Question: I am stucked in creating a Cocoa Touch framework

receiving this error
'''
Undefined symbols for architecture armv7:
"_AVMediaTypeVideo", referenced from:
_avf_read_header in libavdevice.a(avfoundation.o)
"_AVMediaTypeMuxed", referenced from:
_avf_read_header in libavdevice.a(avfoundation.o)
"_OBJC_CLASS_$_AVCaptureDeviceInput", referenced from:
objc-class-ref in libavdevice.a(avfoundation.o)
"_CMSampleBufferGetImageBuffer", referenced from:
_avf_read_header in libavdevice.a(avfoundation.o)
_avf_read_packet in libavdevice.a(avfoundation.o)
"_OBJC_CLASS_$_AVCaptureSession", referenced from:
objc-class-ref in libavdevice.a(avfoundation.o)
...
"_LoggerAudio", referenced from:
-[KxMovieDecoder setSelectedAudioStream:] in KxMovieDecoder.o
-[KxMovieDecoder openAudioStream:] in KxMovieDecoder.o
-[KxMovieDecoder handleAudioFrame] in KxMovieDecoder.o
-[KxMovieDecoder decodeFrames:] in KxMovieDecoder.o
ld: symbol(s) not found for architecture armv7
clang: error: linker command failed with exit code 1 (use -v to see invocation)
'''
In the project i use several other system dylibs and frameworks and other manually added static libraries with their relative headers.
The project is for ios8 only, non-64.
The libraries are all listed in Target > General >Linked Frameworks and Libraries.
The headers are included correctly.
The same files compiled and linked are executed correctly in another (normal application, non library) project
I tried adding a pch also adding all the required libraries and nothing changed.
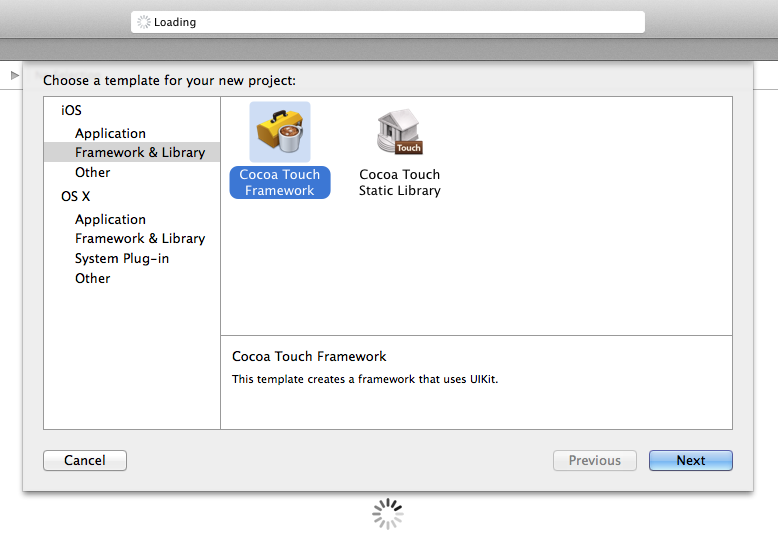
Answer: Dynamic library work only for ios 8. If you need to use the dynamic library your project , add the your frameworks both and in . Its will be work.
You can change the static library instead of dynamic library. Build setting -> Mach-O -> Static libarary, as well as change the deployment target as iOS 7.0. After changed these two done in your framework is work on iOS 7.0 and later.
Here step to create static cocoa touch framework in Xcode 6.
Open Xcode and create a new static framework project by clicking File\New\Project and selecting iOS\Framework and Library\Cocoa Touch framework.
Name the product FrameWorkName and save the project to an empty directory.
Automatically umbrella header created for our framework. In this header , you should import all the public headers of our framework using the statements like #import
A static framework project is made up of header files and implementation files, which are compiled to make the framework itself. You can create the class by using the Cocoa Touch class.
Verifying Your Build Settings Go to the Build Settings of your project Target and confirm or set the "Architectures" to "Standard Architectures." These are arm64 and armv7, and are likely the default. As well as, Also we need to set the few architectures in setting, because iOS apps need to run on many different architectures.
This means that builds are as fast as they can be. When you archive an app or build in release mode, then Xcode will build for all ARM architectures, thus allowing the app to run on most devices.
Mach-O setting: Static library:
Final Build project:
Click <URL>
Aggregate target to combine the device and simulator framework by using lipo
lipo "${SIMULATOR_LIBRARY_PATH}/${FRAMEWORK_NAME}" "${DEVICE_LIBRARY_PATH}/${FRAMEWORK_NAME}" -create -output "${FRAMEWORK}/${FRAMEWORK_NAME}" | echo
Click <URL> you have get the step for create universal framework